Interaction volume radius: 5 \u00c5
Interaction volume height: 30 \u00c5
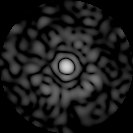
Disorder parameter: 0.876